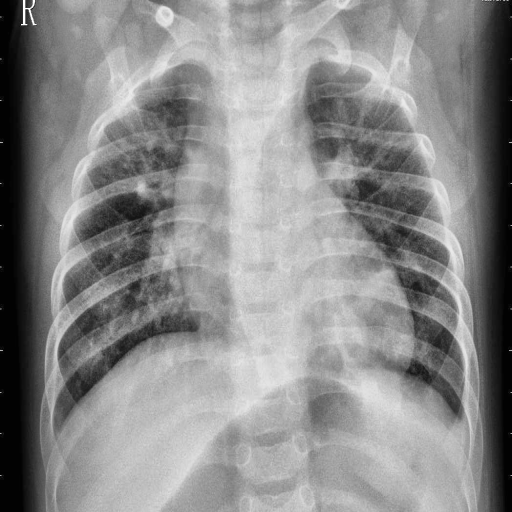
Finding: PNEUMONIA